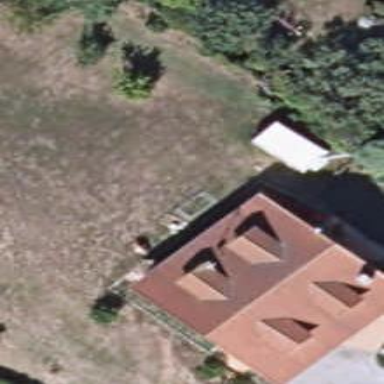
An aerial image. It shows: Simple house.